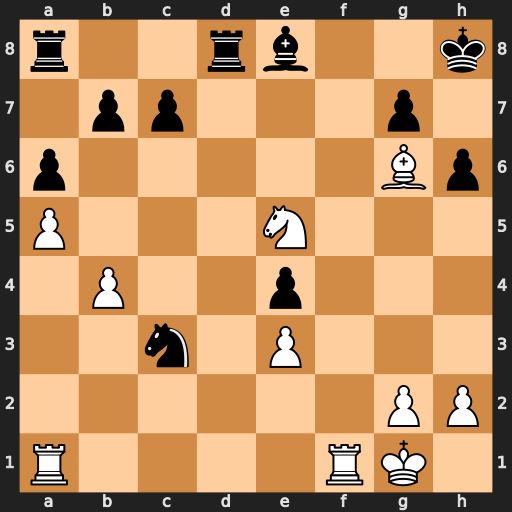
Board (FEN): r2rb2k/1pp3p1/p5Bp/P3N3/1P2p3/2n1P3/6PP/R4RK1
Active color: w
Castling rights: -
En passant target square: -
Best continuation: Rf8#